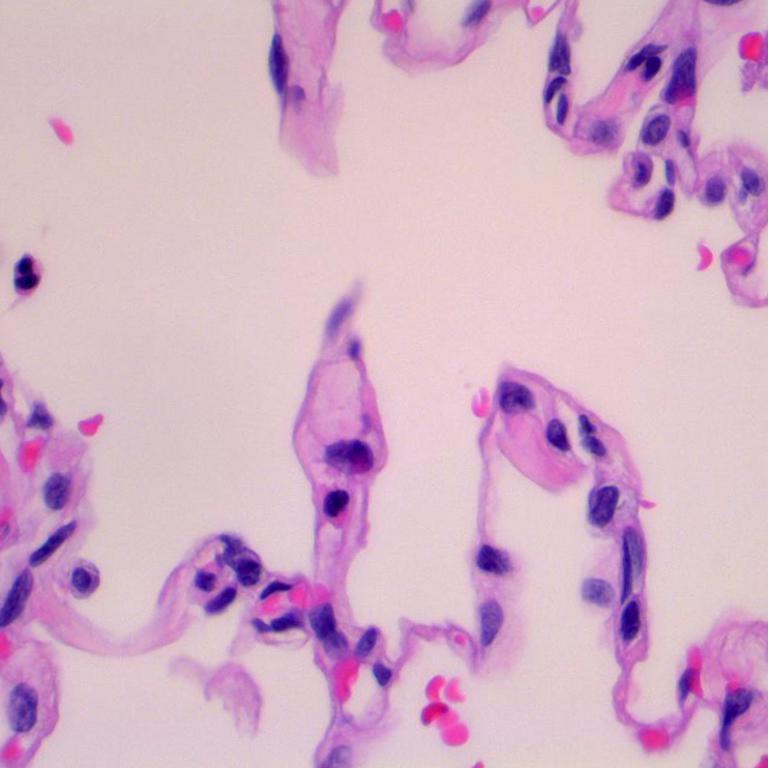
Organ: lung
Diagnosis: benign